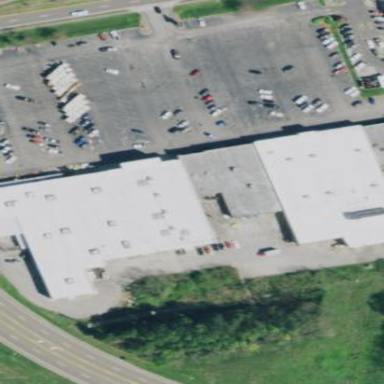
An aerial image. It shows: Mall building.